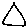
Label: triangle